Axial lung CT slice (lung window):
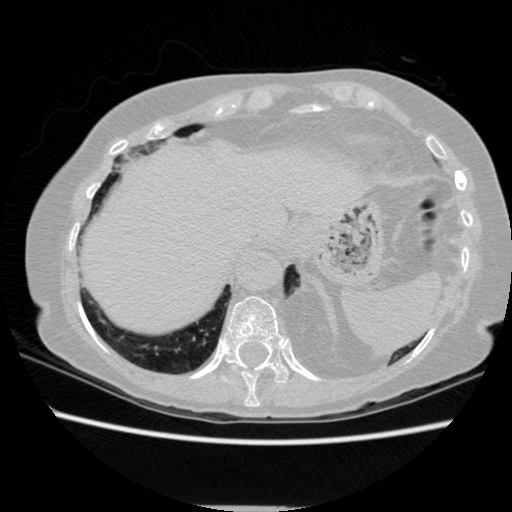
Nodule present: no